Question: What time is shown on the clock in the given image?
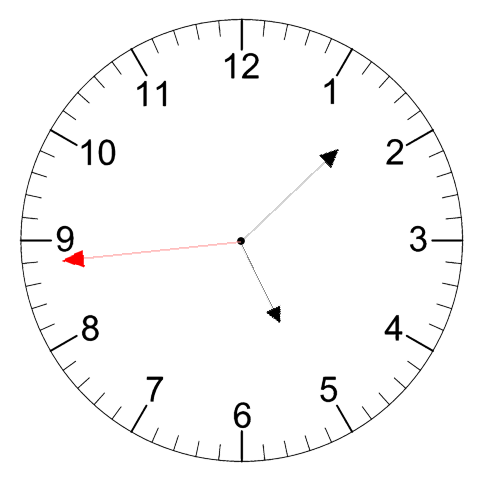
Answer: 05:07:44